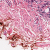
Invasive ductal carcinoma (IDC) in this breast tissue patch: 0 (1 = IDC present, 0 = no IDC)